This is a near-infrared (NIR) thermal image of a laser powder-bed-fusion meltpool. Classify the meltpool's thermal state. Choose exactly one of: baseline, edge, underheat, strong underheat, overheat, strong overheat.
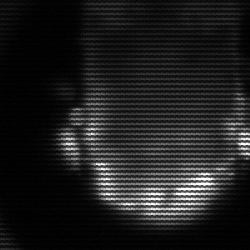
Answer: baseline